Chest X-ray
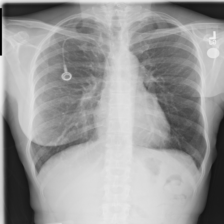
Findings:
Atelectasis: negative
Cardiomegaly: negative
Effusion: negative
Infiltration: negative
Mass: negative
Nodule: positive
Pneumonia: negative
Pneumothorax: negative
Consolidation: negative
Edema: negative
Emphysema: negative
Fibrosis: negative
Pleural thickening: positive
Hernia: negative